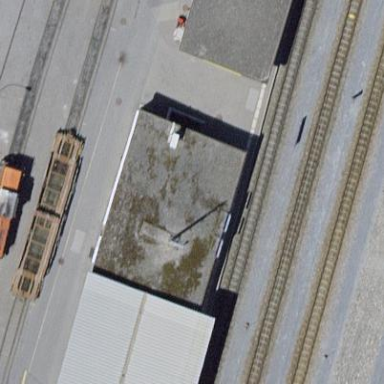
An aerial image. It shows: Train station building.